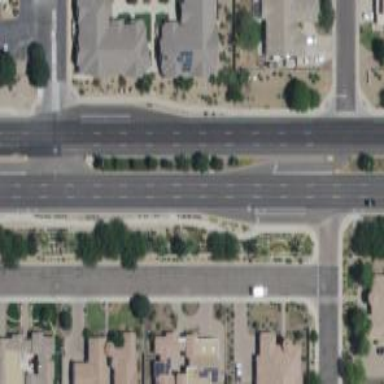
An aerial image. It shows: Secondary road with asphalt surface.